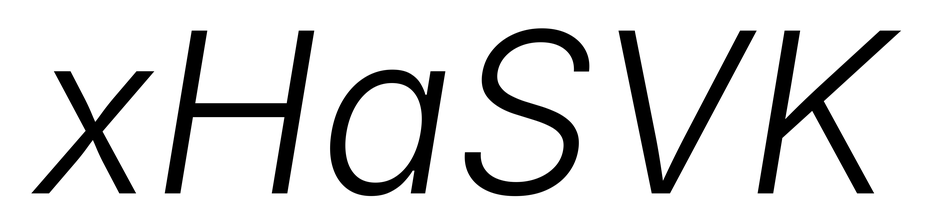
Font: Inter-Italic_Light_Italic